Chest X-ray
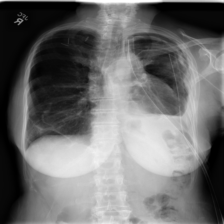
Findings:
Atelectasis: negative
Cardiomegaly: negative
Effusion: negative
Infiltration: negative
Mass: negative
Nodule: negative
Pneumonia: negative
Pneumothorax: positive
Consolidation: negative
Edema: negative
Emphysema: negative
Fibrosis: negative
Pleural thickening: negative
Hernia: negative